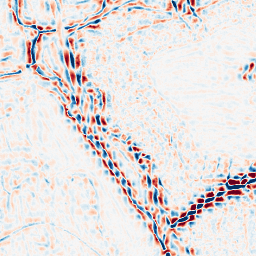
Category: wavelet
Decomposition family: wavelet_dwt
Decomposition parameters: wavelet: coif2
level: 3
Upsampling method: cubic_mitchell
Upsampling parameters: scale: 2
Upsampling scale: 2